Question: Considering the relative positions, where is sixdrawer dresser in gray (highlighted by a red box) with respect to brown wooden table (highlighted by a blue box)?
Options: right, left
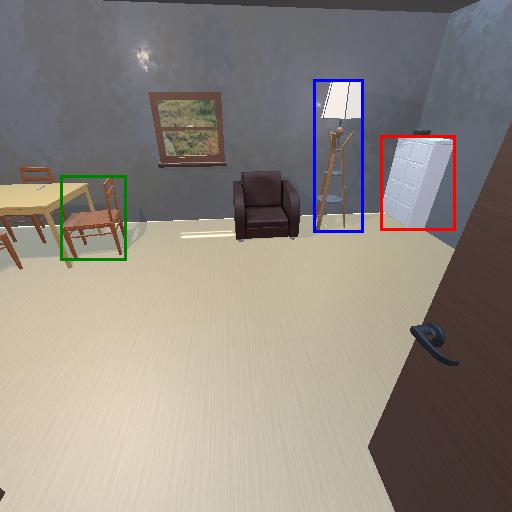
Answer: right